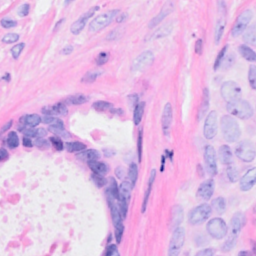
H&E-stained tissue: Breast